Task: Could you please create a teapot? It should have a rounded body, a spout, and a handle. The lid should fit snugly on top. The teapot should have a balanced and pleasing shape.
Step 218:
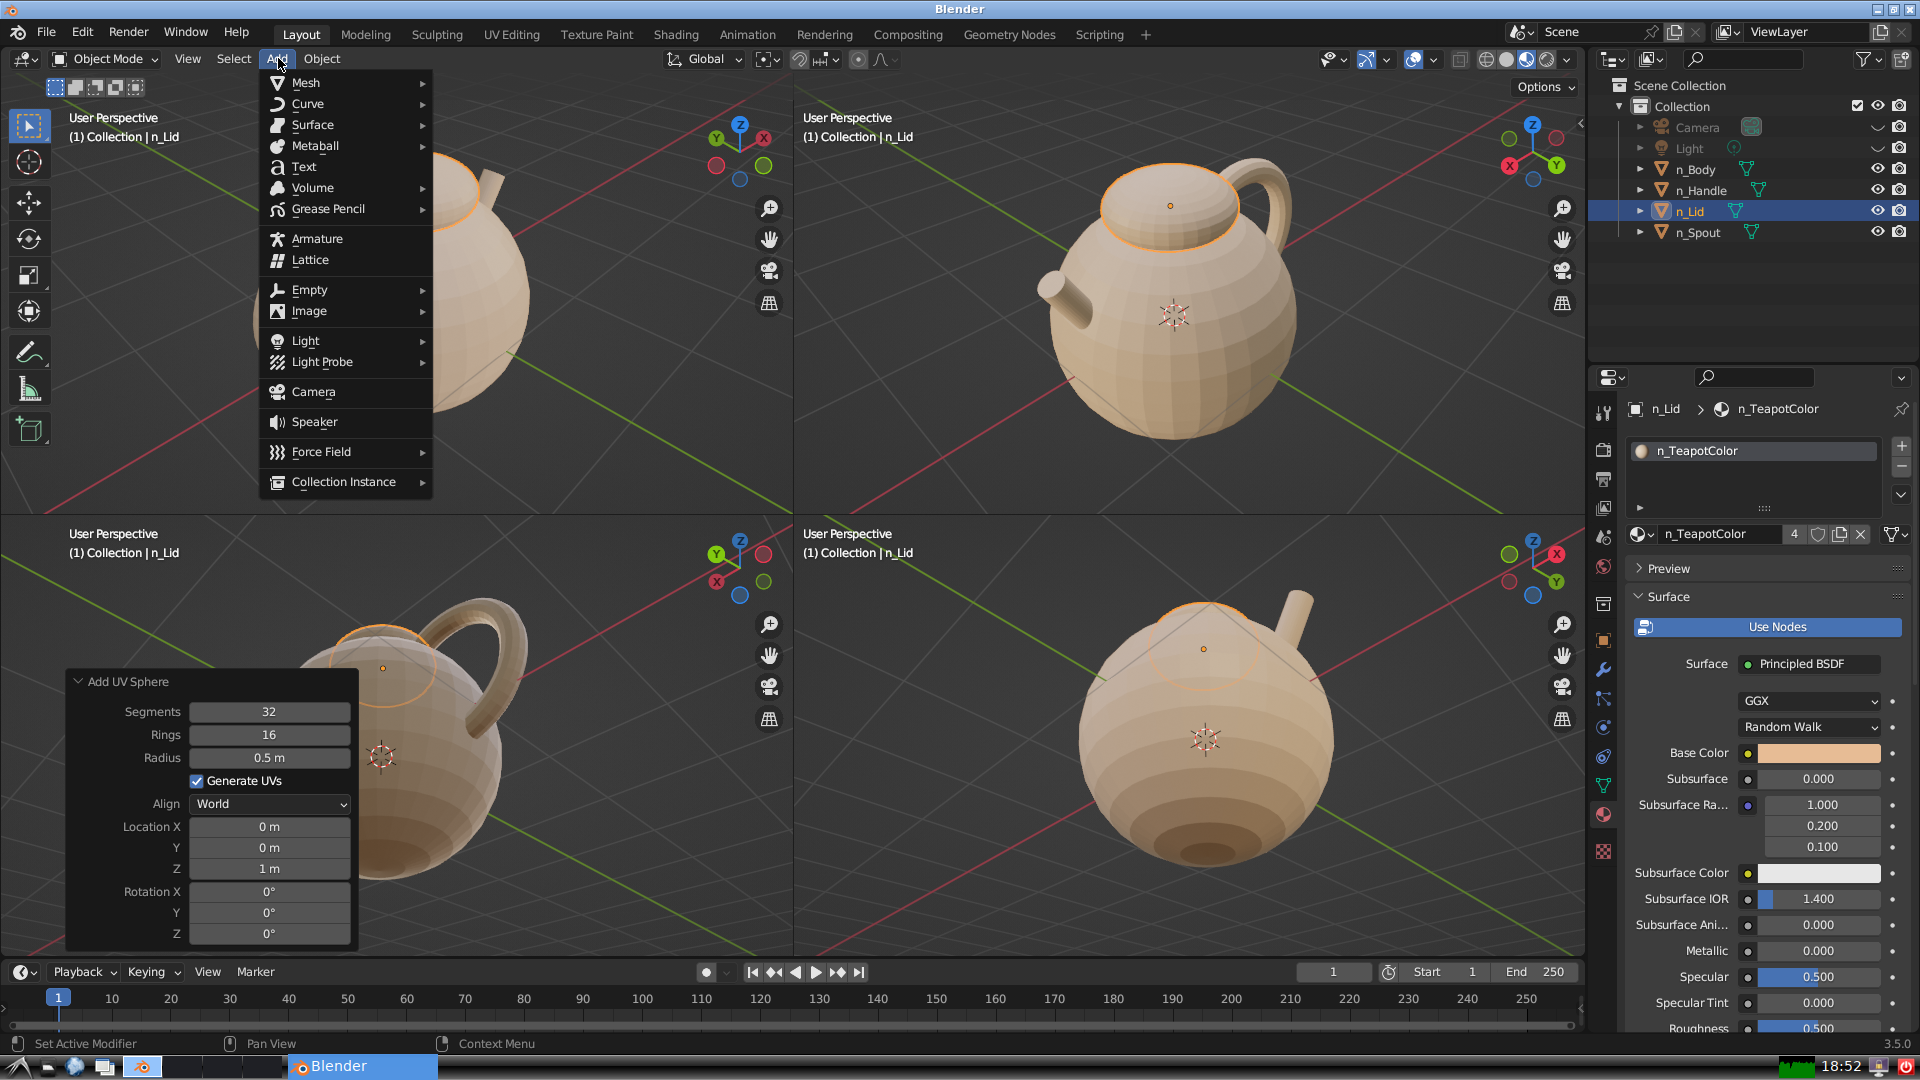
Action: {"mouse_move": [304, 82]}